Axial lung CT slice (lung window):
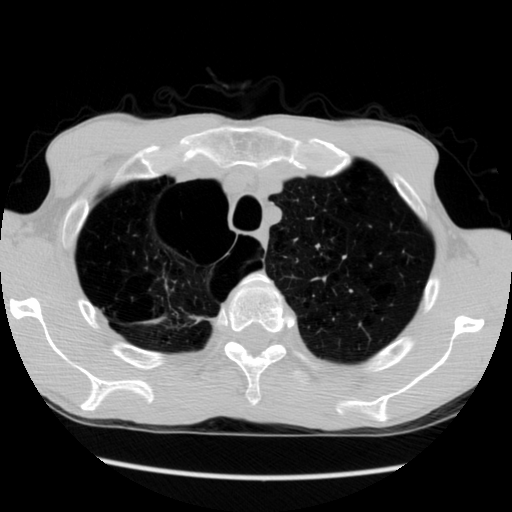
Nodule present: no